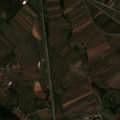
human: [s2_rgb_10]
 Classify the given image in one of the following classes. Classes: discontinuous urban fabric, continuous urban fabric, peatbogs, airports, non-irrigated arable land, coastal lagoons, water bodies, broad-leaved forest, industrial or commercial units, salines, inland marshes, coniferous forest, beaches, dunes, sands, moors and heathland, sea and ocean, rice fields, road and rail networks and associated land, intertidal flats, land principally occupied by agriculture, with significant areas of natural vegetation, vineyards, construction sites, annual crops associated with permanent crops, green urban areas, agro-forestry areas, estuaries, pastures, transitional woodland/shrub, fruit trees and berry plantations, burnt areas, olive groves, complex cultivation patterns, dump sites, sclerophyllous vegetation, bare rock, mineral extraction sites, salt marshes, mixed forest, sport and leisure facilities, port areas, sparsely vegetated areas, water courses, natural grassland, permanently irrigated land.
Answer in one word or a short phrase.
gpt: non-irrigated arable land, complex cultivation patterns, land principally occupied by agriculture, with significant areas of natural vegetation, broad-leaved forest